Question: If I need to do a sequential scan of (non-splittable) thousands of gzip files of sizes varying between 200 and 500mb, what is an appropriate block size for these files?
For the sake of this question, let's say that the processing done is very fast, so restarting a mapper is not costly, even for large block sizes.
My understanding is:
1. There's hardly an upper limit of block size, as there's "plenty of files" for an appropriate amount of mappers for the size of my cluster.
2. To ensure data-locality, I want each gzip file to be in 1 block.
However, the gzipped files are of varying sizes. How is data stored if I choose a block size of ~500mb (e.g. max file size of all my input files)? Would it be better to pick a "very large" block size, like 2GB? Is HDD capacity wasted excessively in either scenario?
I guess I'm really asking how files are actually stored and split across hdfs blocks - as well as trying to gain an understanding of best practice for non-splittable files.
Say I'm running a MR Job on three 200 MB files, stored as in the following illustration.
If HDFS stores files as in case A, 3 mappers would be guaranteed to be able to process a "local" file each. However, if the files are stored as in case B, one mapper would need to fetch part of file 2 from another data node.
Given there's plenty of free blocks, does HDFS store files as illustrated by case A or case B?

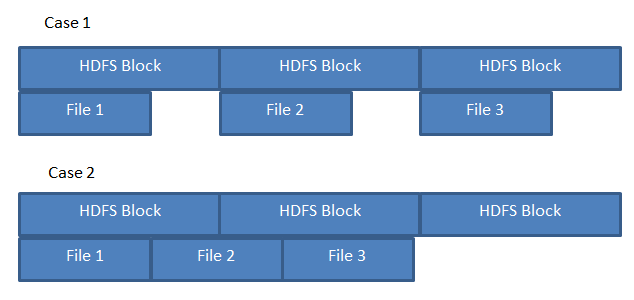
Answer: If you have non-splittable files then you are better off using larger block sizes - as large as the files themselves (or larger, it makes no difference).
If the block size is smaller than the overall filesize then you run into the possibility that all the blocks are not all on the same data node and you lose data locality. This isn't a problem with splittable files as a map task will be created for each block.
As for an upper limit for block size, i know that for certain older version of Hadoop, the limit was 2GB (above which the block contents were unobtainable) - see <URL>
There is no downside for storing smaller files with larger block sizes - to emphasize this point consider a 1MB and 2 GB file, each with a block size of 2 GB:
- -
So other that the required physical storage, there is no downside to the Name node block table (both files have a single entry in the block table).
The only possible downside is the time it takes to replicate a smaller versus larger block, but on the flip side if a data node is lost from the cluster, then tasking 2000 x 1 MB blocks to replicate is slower than a single block 2 GB block.
Seeing as this is causing some confusion, heres some worked examples:
Say we have a system with a 300 MB HDFS block size, and to make things simpler we have a psuedo cluster with only one data node.
If you want to store a 1100 MB file, then HDFS will break up that file into 300 MB blocks and store on the data node in special block indexed files. If you were to go to the data node and look at where it stores the indexed block files on physical disk you may see something like this:
'''
/local/path/to/datanode/storage/0/blk_000000000000001 300 MB
/local/path/to/datanode/storage/0/blk_000000000000002 300 MB
/local/path/to/datanode/storage/0/blk_000000000000003 300 MB
/local/path/to/datanode/storage/0/blk_000000000000004 200 MB
'''
Note that the file isn't exactly divisible by 300 MB, so the final block of the file is sized as the modulo of the file by the block size.
Now if we repeat the same exercise with a file smaller than the block size, say 1 MB, and look at how it would be stored on the data node:
'''
/local/path/to/datanode/storage/0/blk_000000000000005 1 MB
'''
Again note that the actual file stored on the data node is 1 MB, a 200 MB file with 299 MB of zero padding (which i think is where the confusion is coming from).
Now where the block size does play a factor in efficiency is in the Name Node. For the above two examples, the name node needs to maintain a map of the file names, to block names and data node locations (as well as the total file size and block size):
'''
filename index datanode
-------------------------------------------
fileA.txt blk_01 datanode1
fileA.txt blk_02 datanode1
fileA.txt blk_03 datanode1
fileA.txt blk_04 datanode1
-------------------------------------------
fileB.txt blk_05 datanode1
'''
You can see that if you were to use a block size of 1 MB for fileA.txt, you'd need 1100 entries in the above map rather than 4 (which would require more memory in the name node). Also pulling back all the blocks would be more expensive as you'd be making 1100 RPC calls to datanode1 rather than 4.